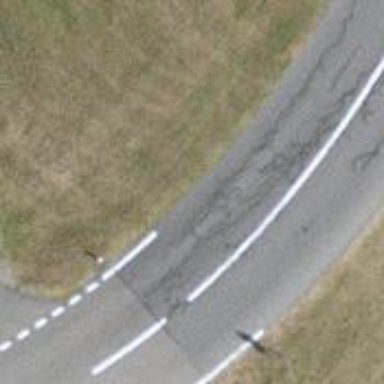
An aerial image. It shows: Tertiary road with asphalt surface.